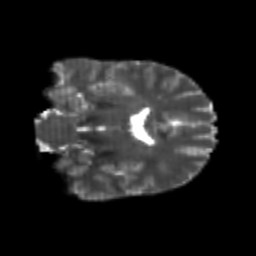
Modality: T2w
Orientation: coronal
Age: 24
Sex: male
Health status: healthy
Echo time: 0.074 s